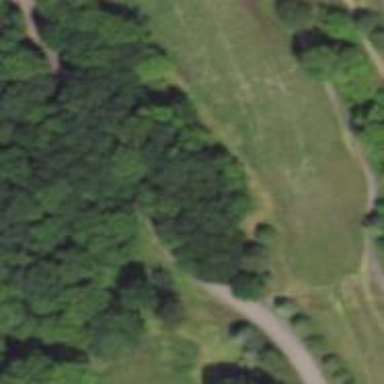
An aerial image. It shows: Service road used as golf cart path.